Field crop: maize
Growth stage: 2
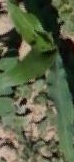
Species: maize